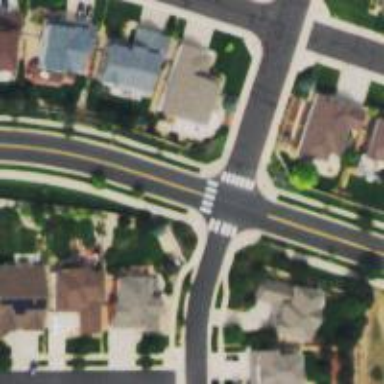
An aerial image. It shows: Marked crossing on footway.